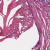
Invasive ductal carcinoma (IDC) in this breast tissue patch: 0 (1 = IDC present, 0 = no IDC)